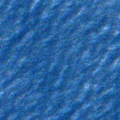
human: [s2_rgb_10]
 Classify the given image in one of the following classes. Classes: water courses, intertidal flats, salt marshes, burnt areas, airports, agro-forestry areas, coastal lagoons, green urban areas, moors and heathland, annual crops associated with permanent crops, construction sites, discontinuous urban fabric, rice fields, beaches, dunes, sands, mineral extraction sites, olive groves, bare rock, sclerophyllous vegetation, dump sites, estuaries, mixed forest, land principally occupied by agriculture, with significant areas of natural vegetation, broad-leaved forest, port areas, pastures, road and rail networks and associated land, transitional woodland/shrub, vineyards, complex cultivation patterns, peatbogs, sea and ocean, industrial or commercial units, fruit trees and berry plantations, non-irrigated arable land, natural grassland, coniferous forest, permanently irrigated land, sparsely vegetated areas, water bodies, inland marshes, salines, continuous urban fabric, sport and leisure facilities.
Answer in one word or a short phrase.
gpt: sea and ocean